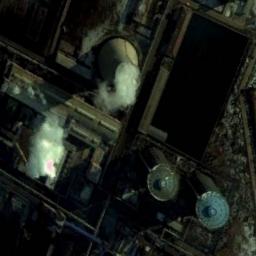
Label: thermal_power_station